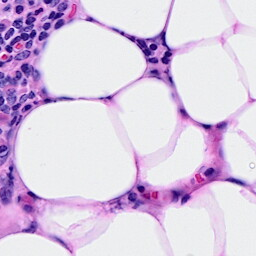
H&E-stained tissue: Breast